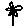
Label: flower